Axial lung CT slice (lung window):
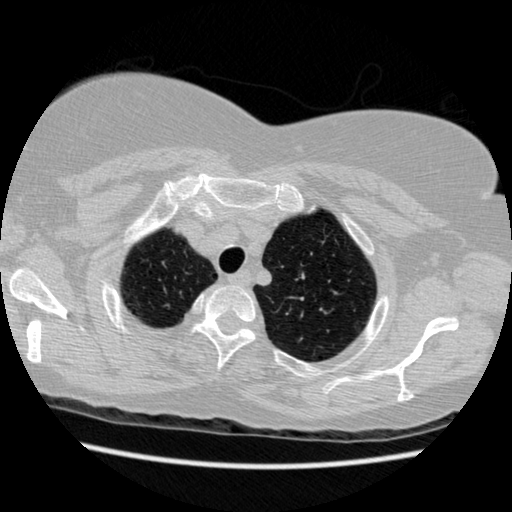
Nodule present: no